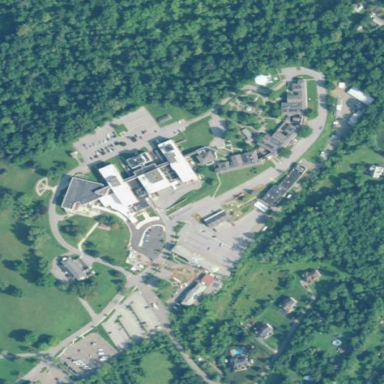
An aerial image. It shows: Hospital providing healthcare services.